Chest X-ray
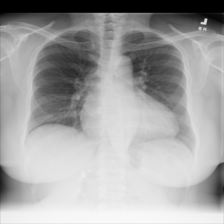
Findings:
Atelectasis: negative
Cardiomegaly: negative
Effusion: negative
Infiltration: negative
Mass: negative
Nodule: negative
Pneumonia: negative
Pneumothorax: negative
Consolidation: negative
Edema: negative
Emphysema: negative
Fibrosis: negative
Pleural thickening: negative
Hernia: negative